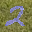
Label: 2